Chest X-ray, PA view. Patient: 44 years old, sex F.
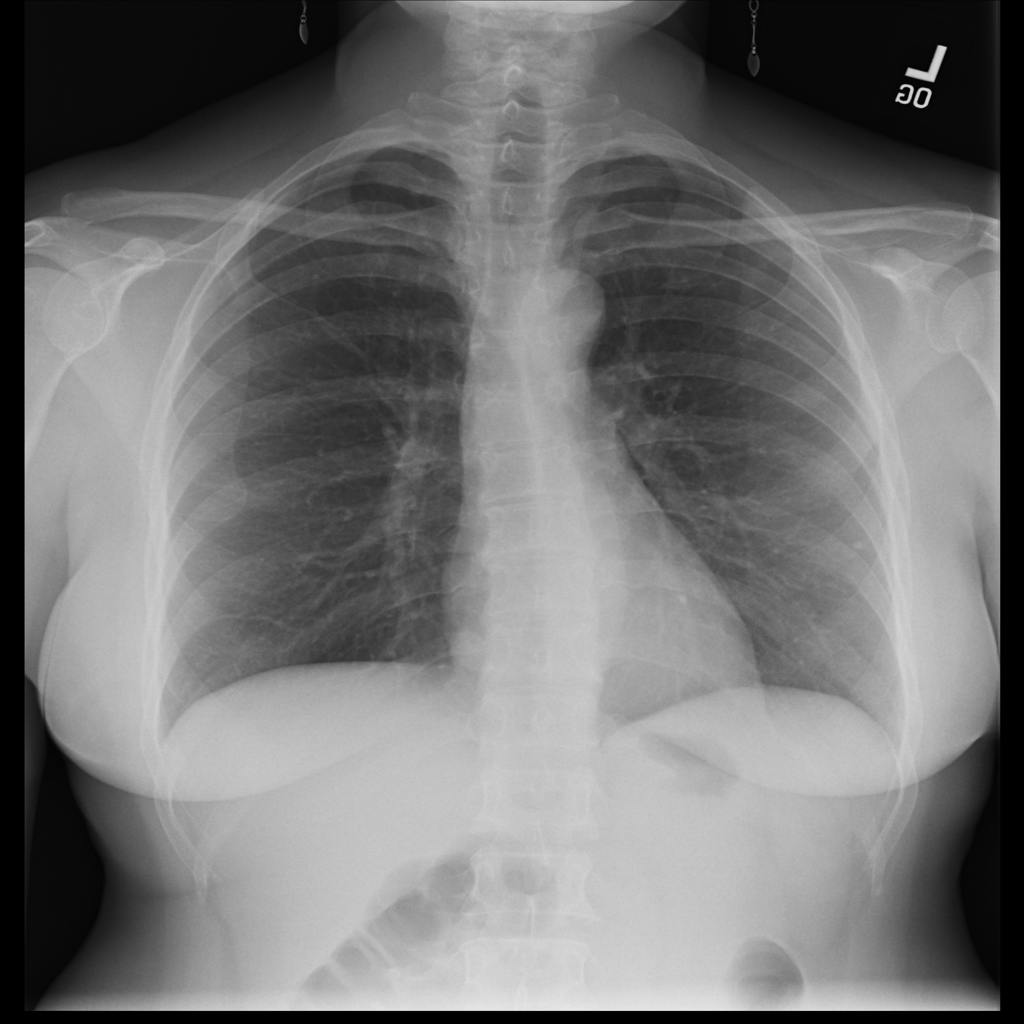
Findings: Infiltration